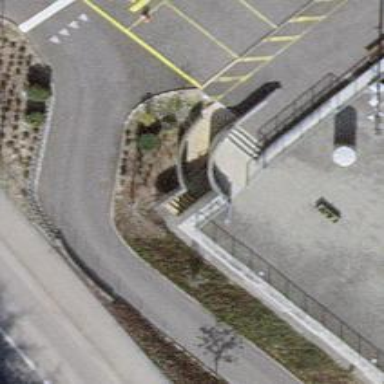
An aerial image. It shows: Retaining wall.